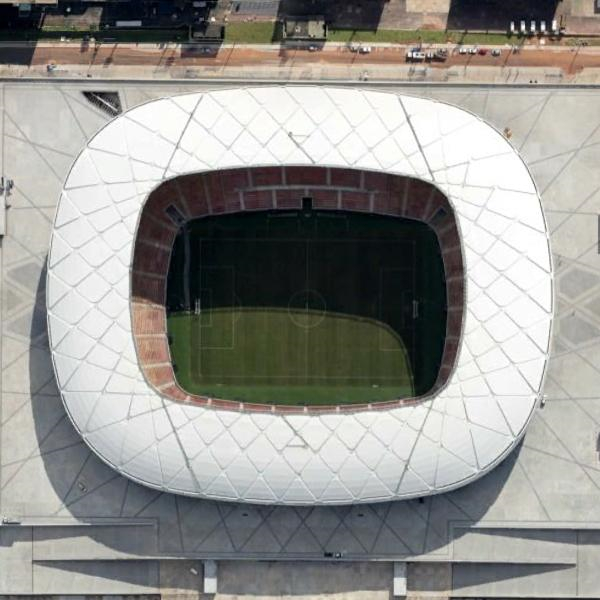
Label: Stadium